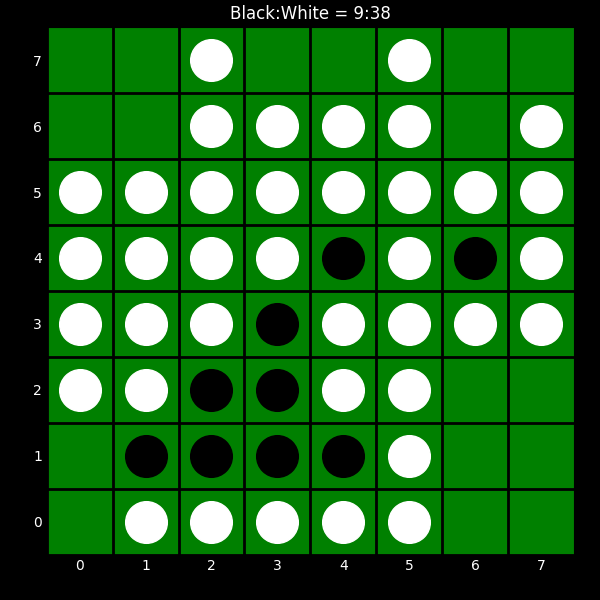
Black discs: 9
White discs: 38